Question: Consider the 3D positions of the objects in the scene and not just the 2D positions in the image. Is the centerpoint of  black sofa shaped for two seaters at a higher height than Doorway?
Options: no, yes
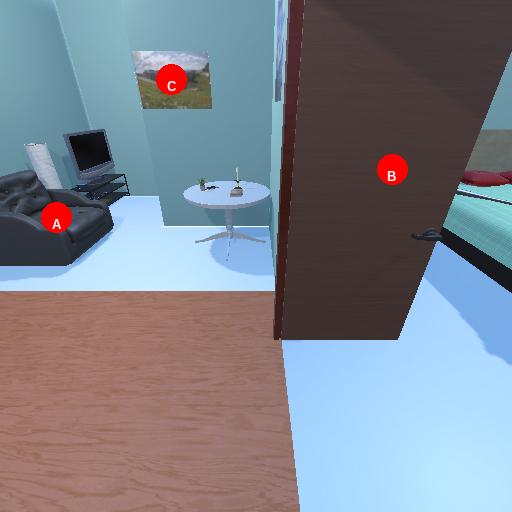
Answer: no